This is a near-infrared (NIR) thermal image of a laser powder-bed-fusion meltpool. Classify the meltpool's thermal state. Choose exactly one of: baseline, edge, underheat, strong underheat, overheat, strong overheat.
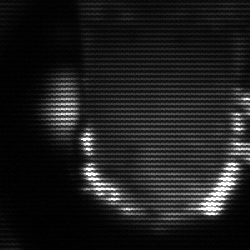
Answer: baseline